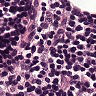
Metastatic tissue present: no